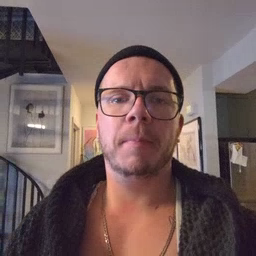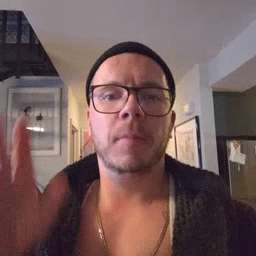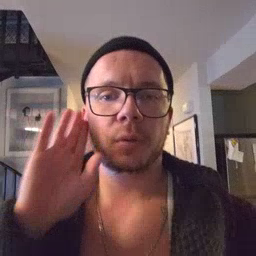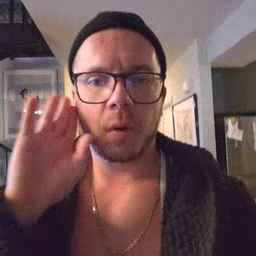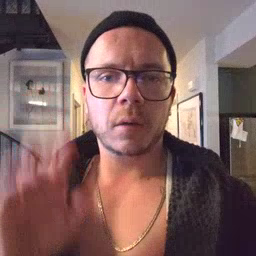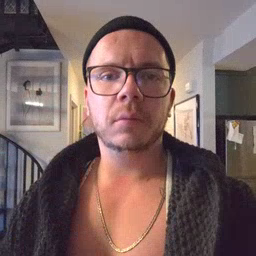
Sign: dog